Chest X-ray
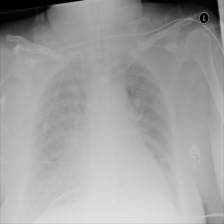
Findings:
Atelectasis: negative
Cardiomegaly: negative
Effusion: negative
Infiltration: positive
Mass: negative
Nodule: negative
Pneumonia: negative
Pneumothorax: negative
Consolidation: negative
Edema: negative
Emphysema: negative
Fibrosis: negative
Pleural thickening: negative
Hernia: negative